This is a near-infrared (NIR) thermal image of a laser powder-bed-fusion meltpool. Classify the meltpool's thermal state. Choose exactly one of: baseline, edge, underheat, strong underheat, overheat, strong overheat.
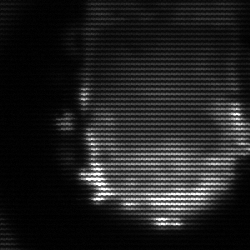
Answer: baseline